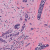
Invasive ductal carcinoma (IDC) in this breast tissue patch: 1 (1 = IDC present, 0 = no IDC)